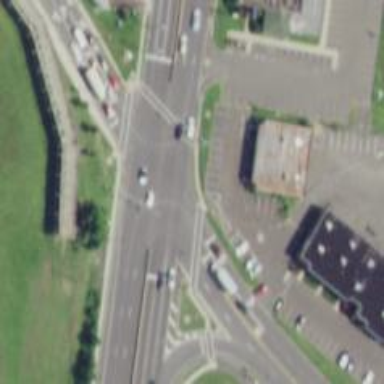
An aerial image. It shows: Crossing on footway.